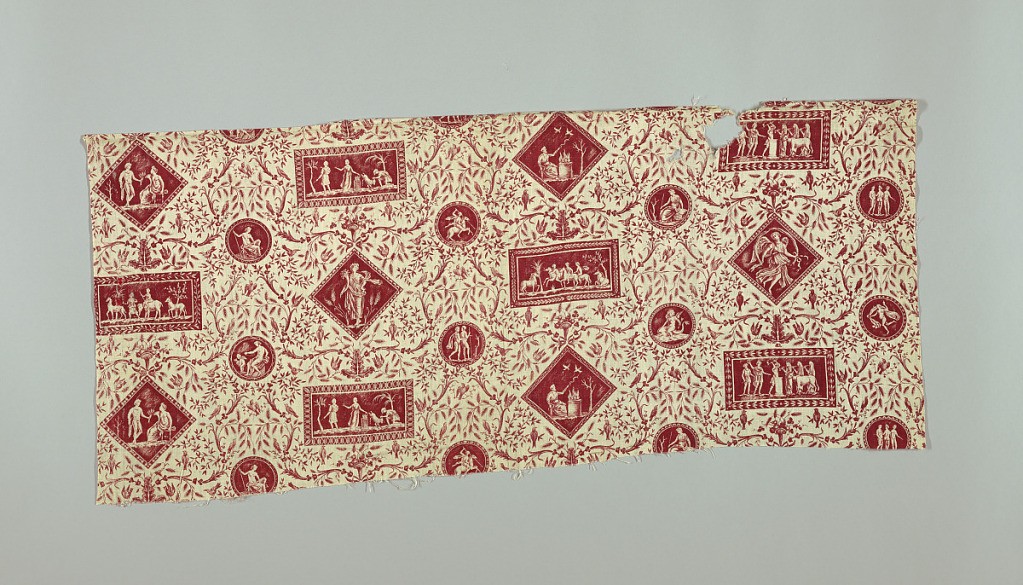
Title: Fragment
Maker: Oberkampf & Cie., Jouy-en-Josas, France, 1759–1815
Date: ca. 1800
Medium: cotton Technique: printed by engraved roller on plain weave foundation
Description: Small cartouches (circle, horizontal rectangle, and diamond) on an elaborate foliate background. In red on white.